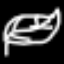
Label: leaf